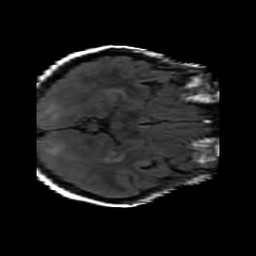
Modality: FLAIR
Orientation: axial
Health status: ill
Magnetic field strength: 3 T